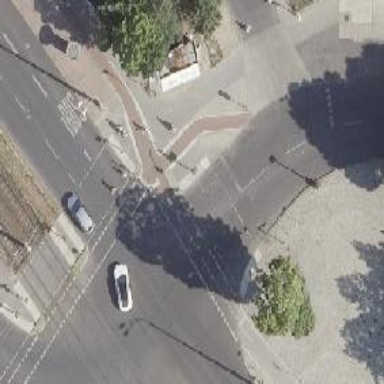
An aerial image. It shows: Road with traffic signals.